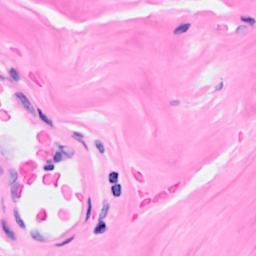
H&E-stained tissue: Breast